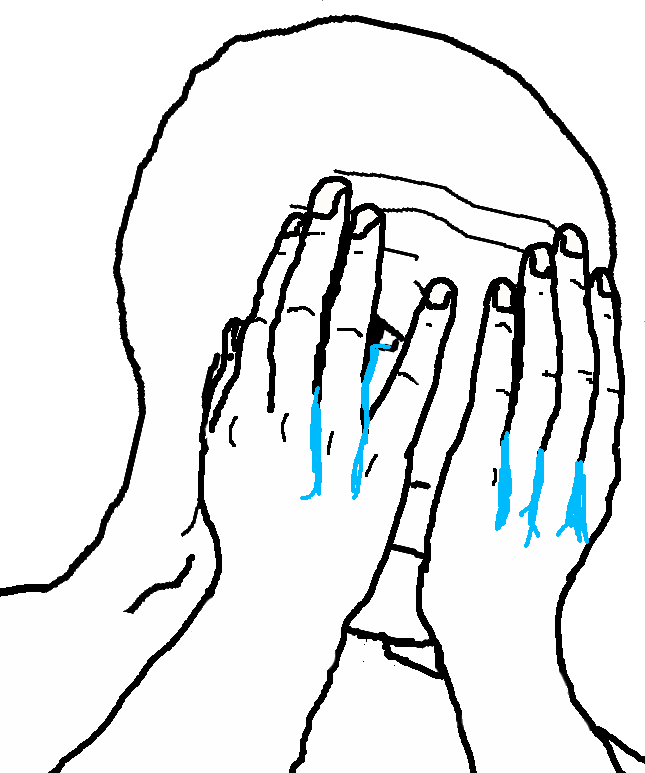
Label: 5_Crying_Wojak